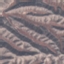
Land use / land cover class: HerbaceousVegetation